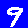
Digit: 9